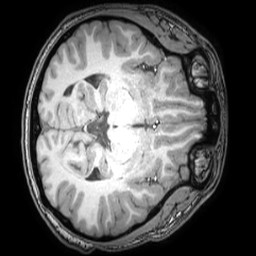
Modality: T1w
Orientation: axial
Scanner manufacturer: philips
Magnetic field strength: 3 T
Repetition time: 0.008 s
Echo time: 0.0035 s